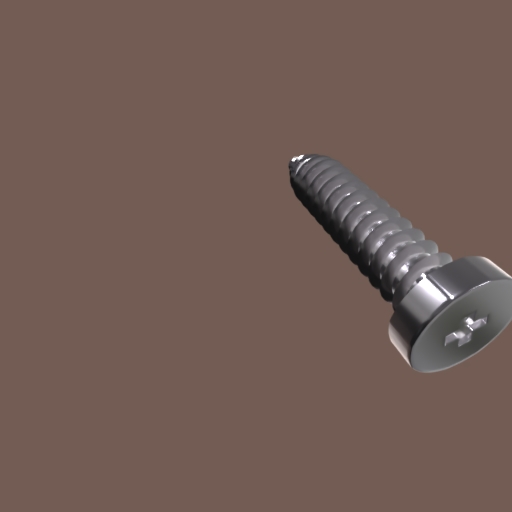
Label: screw